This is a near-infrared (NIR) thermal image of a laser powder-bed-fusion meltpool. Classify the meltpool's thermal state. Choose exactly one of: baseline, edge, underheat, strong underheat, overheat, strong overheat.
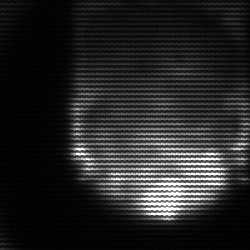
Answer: strong underheat